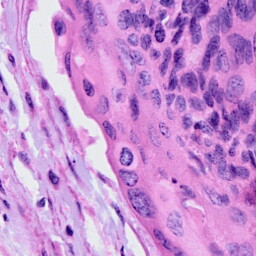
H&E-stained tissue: Cervix